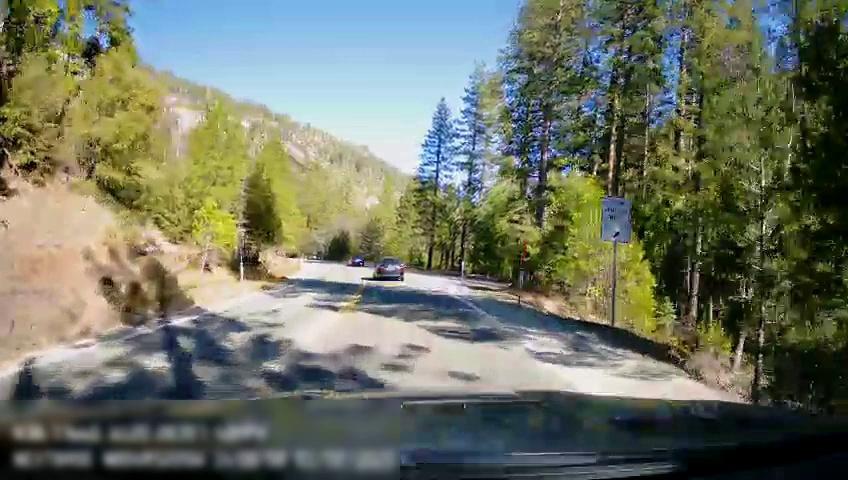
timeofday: Day
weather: Sunny
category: Drivable Space
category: Vehicles | Car
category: Vehicles | Car
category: Lanes | Opposite Lane
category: Lanes | Current Lane
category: Traffic | Signs